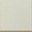
Piece: xx